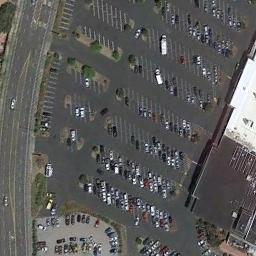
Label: parking_lot